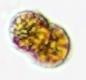
Label: Margalefidinium